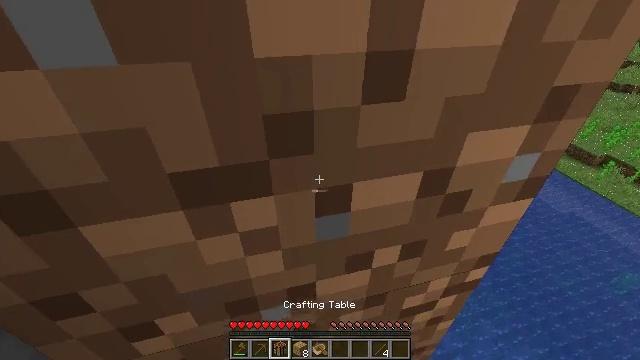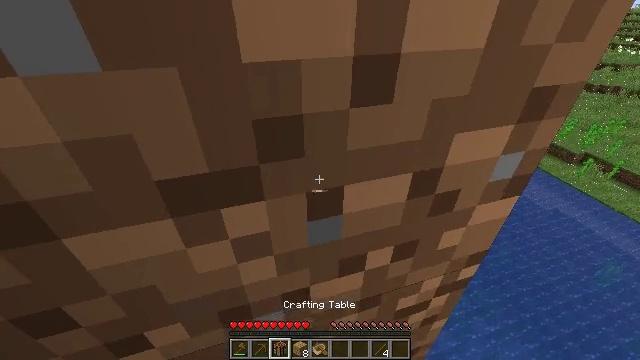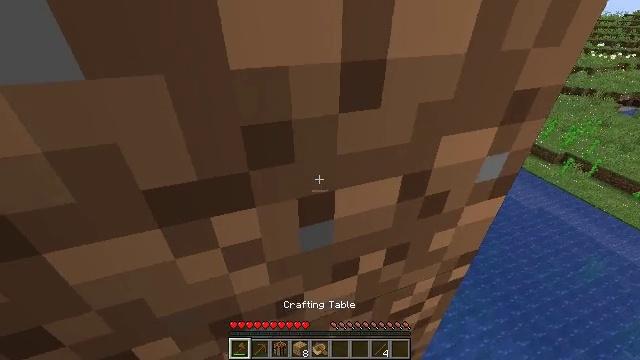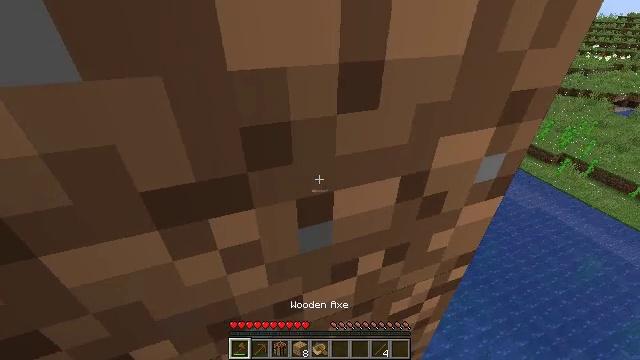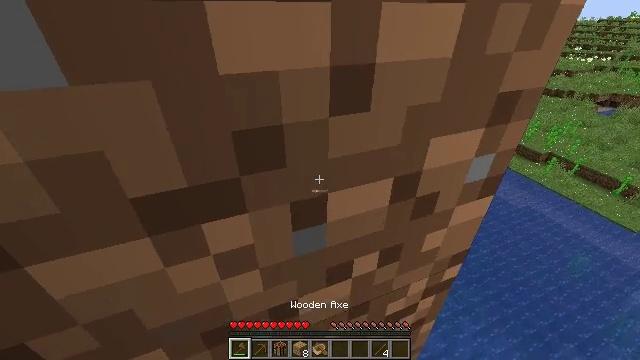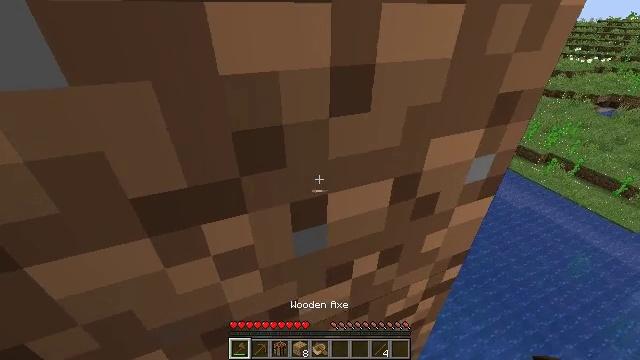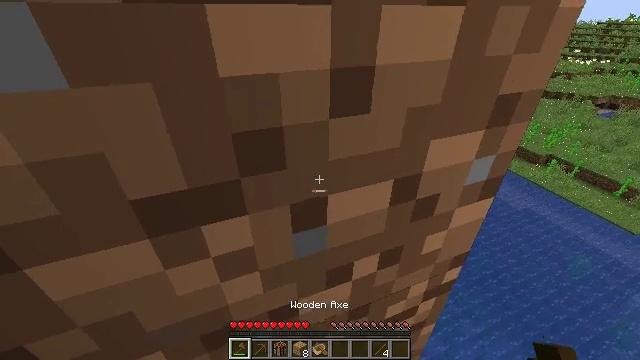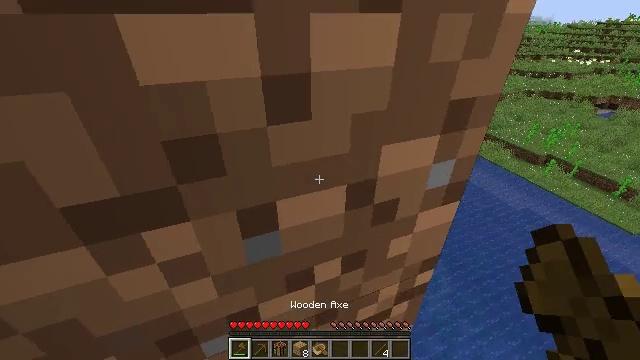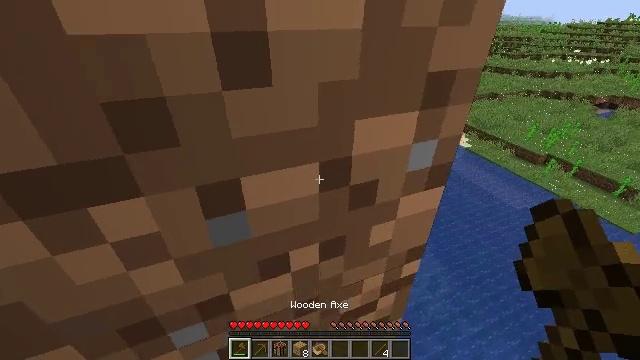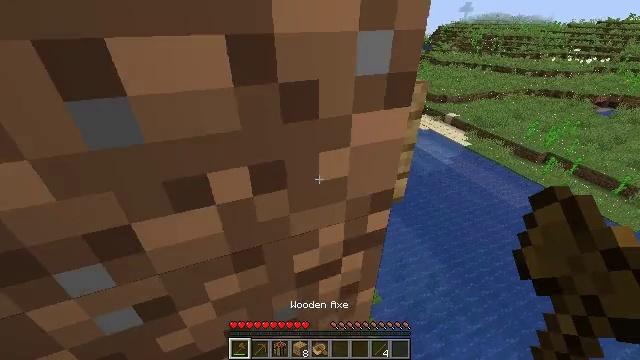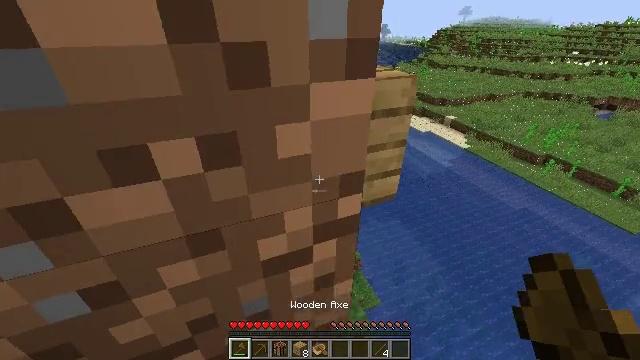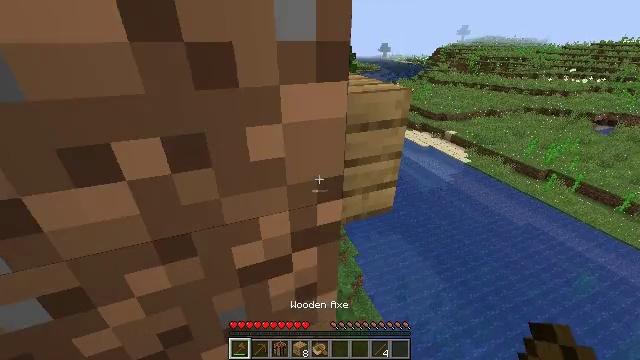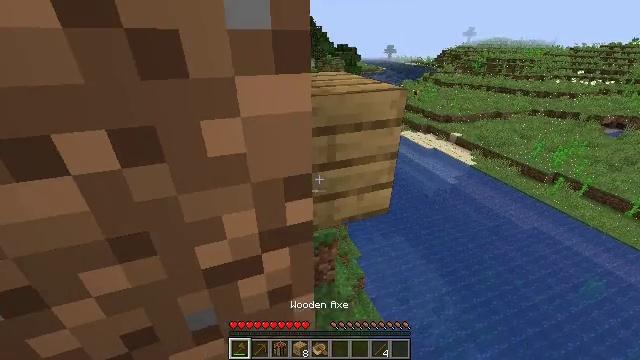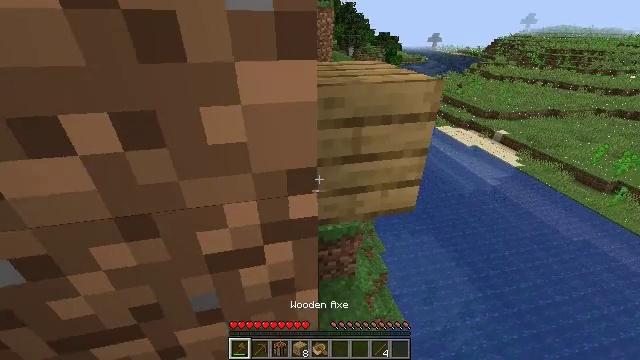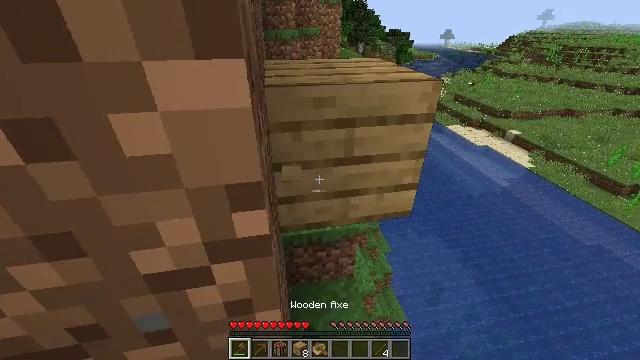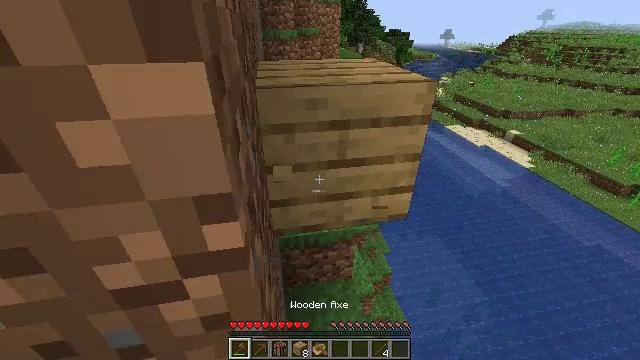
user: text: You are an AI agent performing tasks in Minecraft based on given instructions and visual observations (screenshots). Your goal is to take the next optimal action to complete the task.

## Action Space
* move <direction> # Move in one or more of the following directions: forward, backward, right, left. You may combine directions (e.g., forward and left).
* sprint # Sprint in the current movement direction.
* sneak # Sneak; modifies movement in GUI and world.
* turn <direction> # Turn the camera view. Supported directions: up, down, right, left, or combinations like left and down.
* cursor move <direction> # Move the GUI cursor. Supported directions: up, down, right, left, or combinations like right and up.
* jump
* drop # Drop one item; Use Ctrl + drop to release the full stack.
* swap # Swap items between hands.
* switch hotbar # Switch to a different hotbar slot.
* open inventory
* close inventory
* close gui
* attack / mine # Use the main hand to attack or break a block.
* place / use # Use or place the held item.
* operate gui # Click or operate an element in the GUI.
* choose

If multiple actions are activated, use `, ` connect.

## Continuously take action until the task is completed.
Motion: motion action
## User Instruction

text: Retrieve oak planks from the wooden block.
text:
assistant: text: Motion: turn right
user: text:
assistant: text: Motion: turn right and up, switch to hotbar 1
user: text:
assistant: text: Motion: switch to hotbar 1
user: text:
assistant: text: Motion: turn right
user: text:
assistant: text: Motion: no_op
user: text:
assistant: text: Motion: no_op
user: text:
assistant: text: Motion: move right, sneak
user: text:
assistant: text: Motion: move right, sneak
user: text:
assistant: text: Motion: move right, sneak
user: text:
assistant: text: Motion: move right, sneak
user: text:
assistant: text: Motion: move right, sneak, turn up
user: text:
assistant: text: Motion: move forward and move right, sneak, turn left
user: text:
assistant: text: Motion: move forward and move right, sneak, turn left and down, attack / mine
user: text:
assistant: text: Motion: move forward and move right, sneak, turn left, attack / mine
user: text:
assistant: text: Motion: move forward and move right, sneak, attack / mine
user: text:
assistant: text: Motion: move forward, sneak, attack / mine
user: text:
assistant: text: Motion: sneak, turn right, attack / mine
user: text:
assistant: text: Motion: sneak, attack / mine
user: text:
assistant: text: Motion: sneak, attack / mine
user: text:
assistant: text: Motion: sneak, attack / mine
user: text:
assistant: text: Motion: sneak, attack / mine
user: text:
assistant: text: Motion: sneak, attack / mine
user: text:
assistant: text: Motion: sneak, attack / mine
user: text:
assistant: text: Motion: sneak, attack / mine
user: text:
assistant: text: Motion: sneak, attack / mine
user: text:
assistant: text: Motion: sneak, attack / mine
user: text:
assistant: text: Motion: sneak, attack / mine
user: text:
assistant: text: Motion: sneak, attack / mine
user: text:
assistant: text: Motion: attack / mine
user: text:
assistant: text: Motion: attack / mine